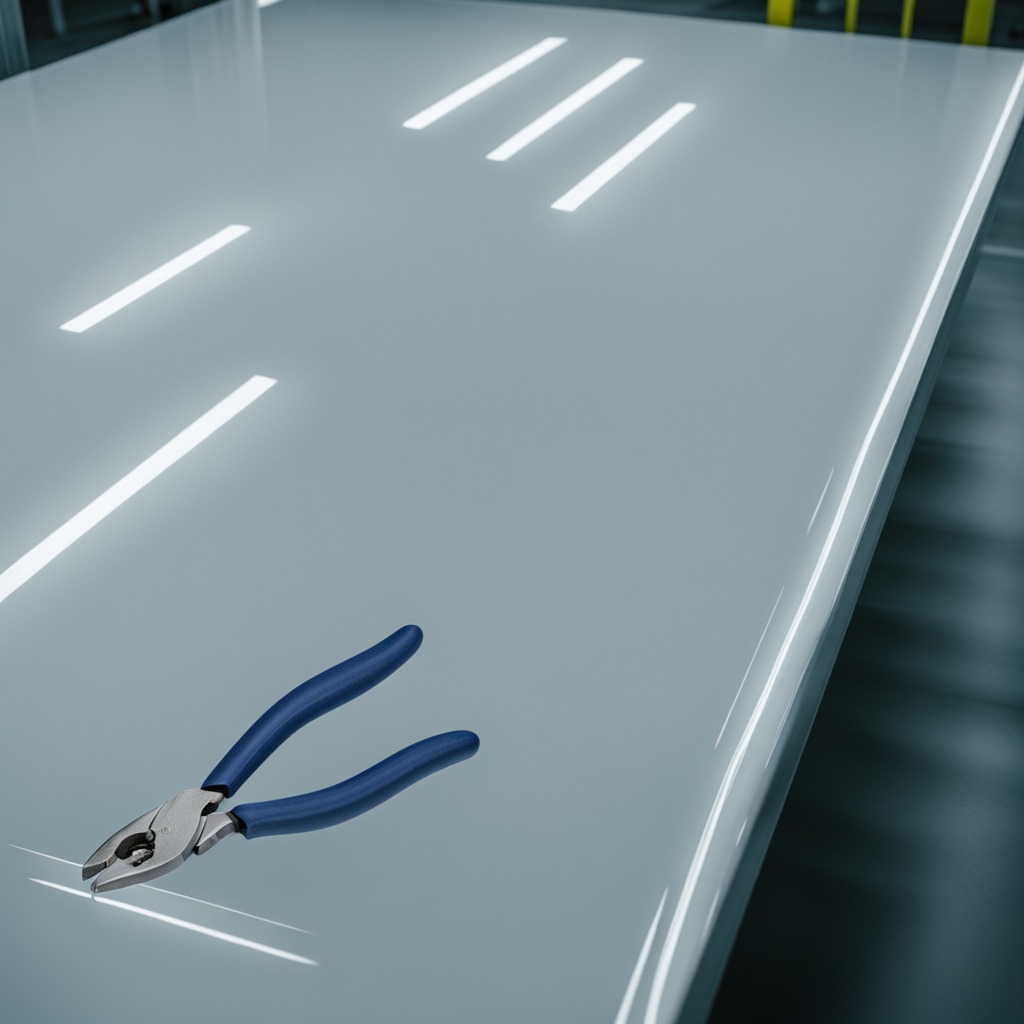
A plier is lying on the table.